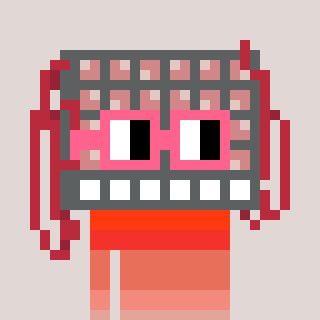
a pixel art character with square pink glasses, a turing-shaped head and a bluegrey-colored body on a warm background